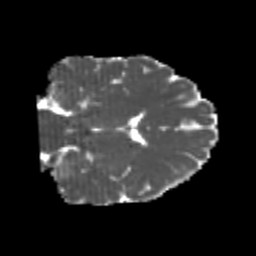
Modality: MD
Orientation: coronal
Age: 24
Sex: male
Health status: healthy
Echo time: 0.074 s